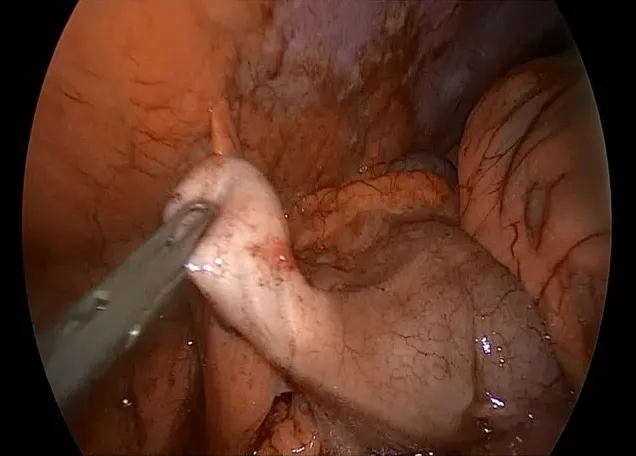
Appendicular pseudomyxoma with enlarged base.
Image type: endoscopy (arthroscopy)